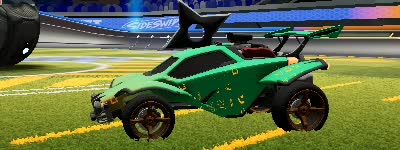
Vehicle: octane